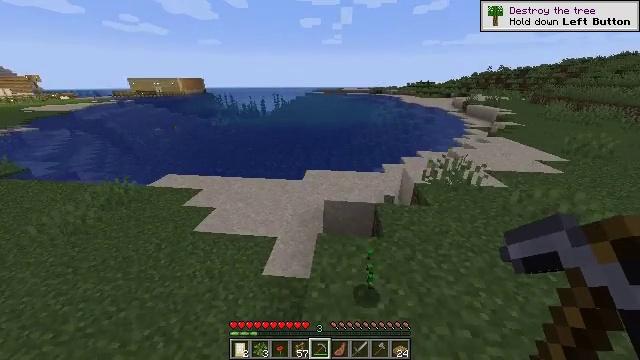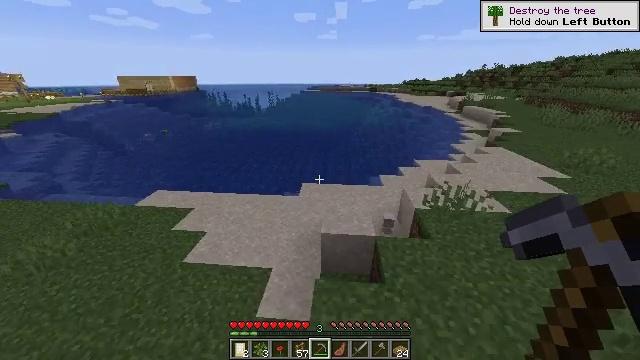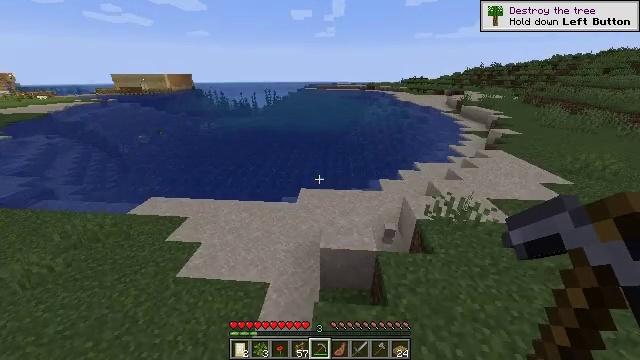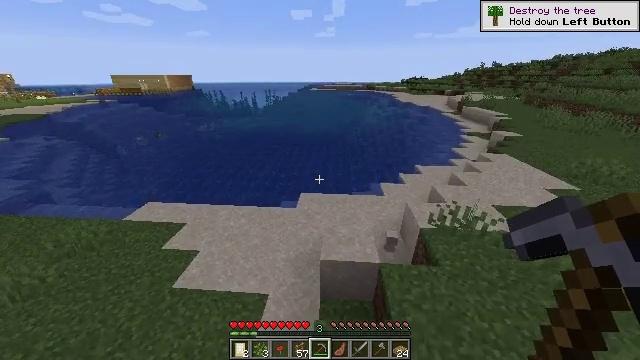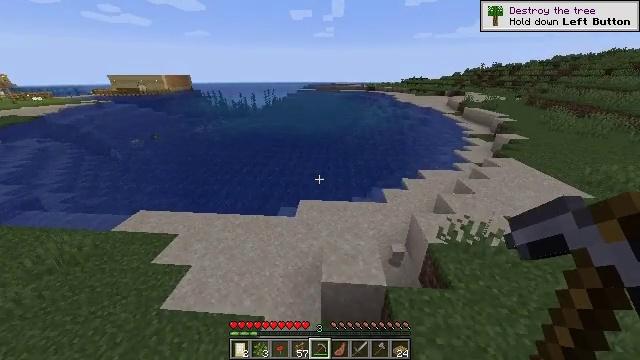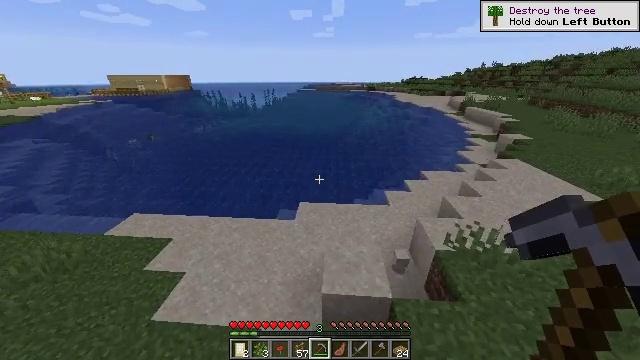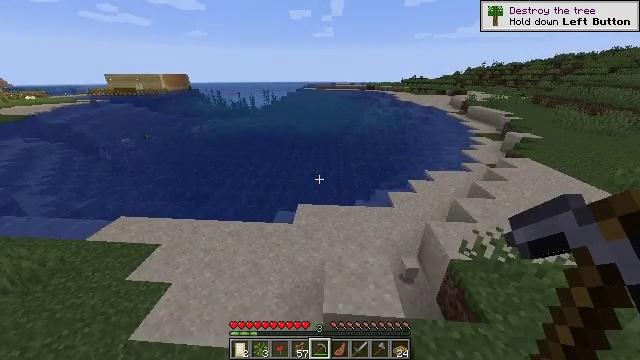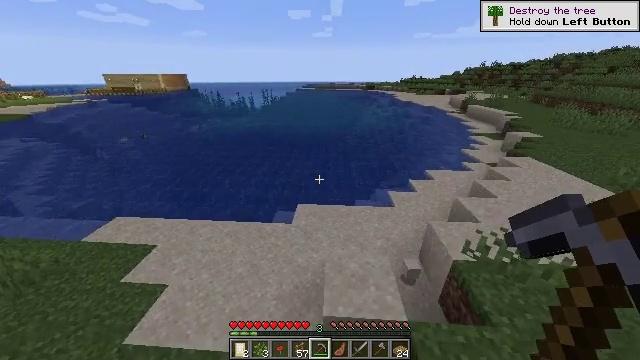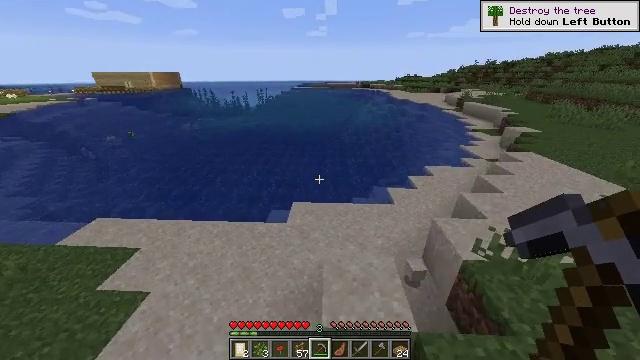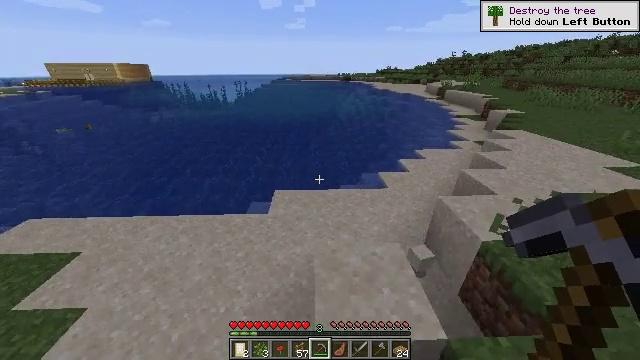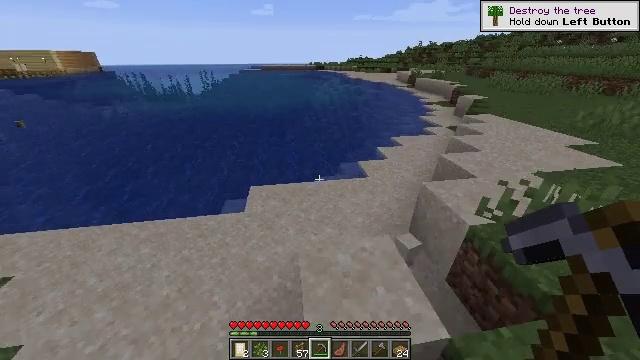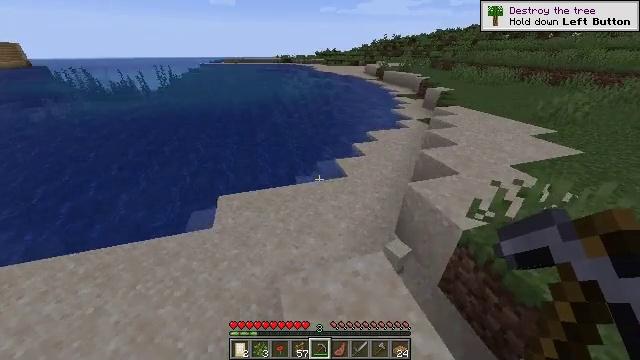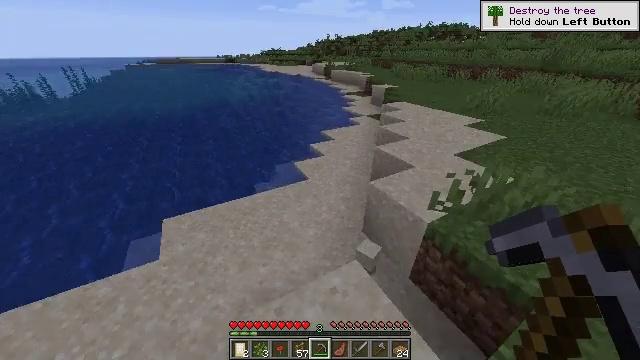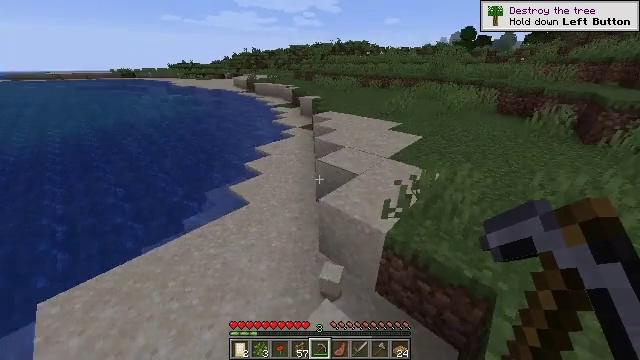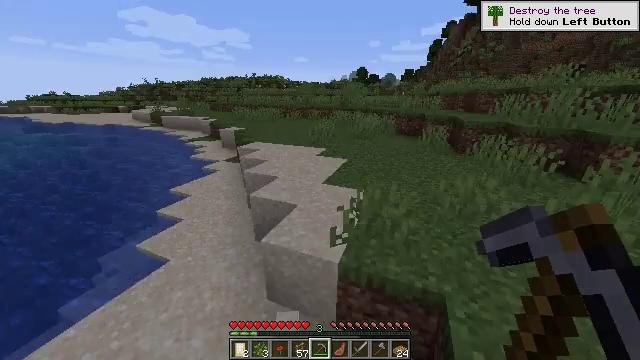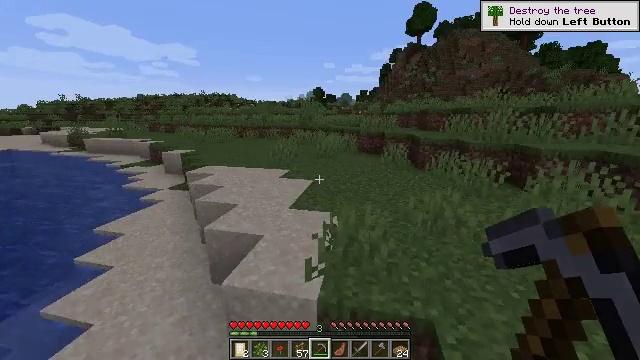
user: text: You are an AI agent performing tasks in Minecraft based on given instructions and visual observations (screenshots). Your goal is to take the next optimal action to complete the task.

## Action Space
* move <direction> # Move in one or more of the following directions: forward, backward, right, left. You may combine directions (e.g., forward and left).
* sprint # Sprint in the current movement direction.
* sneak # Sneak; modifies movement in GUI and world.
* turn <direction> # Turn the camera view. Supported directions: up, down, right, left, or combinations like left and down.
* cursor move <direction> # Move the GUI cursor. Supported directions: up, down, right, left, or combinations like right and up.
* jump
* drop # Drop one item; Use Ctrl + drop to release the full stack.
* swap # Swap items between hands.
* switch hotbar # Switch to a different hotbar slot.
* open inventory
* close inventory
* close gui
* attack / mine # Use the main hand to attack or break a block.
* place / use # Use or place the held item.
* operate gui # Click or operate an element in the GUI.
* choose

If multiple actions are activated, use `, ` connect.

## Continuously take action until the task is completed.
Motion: motion action
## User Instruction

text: Mine sand by the water.
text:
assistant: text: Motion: move forward, sprint, turn right and down, jump
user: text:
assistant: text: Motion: move forward, sprint, jump
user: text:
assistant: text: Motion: move forward, sprint, jump
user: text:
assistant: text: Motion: move forward, sprint
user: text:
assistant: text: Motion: move forward, sprint
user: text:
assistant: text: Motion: move forward, sprint
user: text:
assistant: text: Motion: move forward, sprint
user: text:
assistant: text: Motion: move forward, sprint, turn right
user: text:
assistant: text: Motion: move forward, sprint, turn right and down
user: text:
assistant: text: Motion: move forward, sprint, turn right and down
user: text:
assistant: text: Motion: move forward, sprint, turn right and down
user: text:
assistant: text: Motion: move forward, sprint, turn right
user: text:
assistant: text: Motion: move forward, sprint, turn right and up
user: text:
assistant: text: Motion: sprint, turn right and up
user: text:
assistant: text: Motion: turn right and up
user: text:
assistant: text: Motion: turn right and up
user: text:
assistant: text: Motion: turn right and up
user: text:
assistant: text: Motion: turn right and up
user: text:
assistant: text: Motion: turn right and up
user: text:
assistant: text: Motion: turn right
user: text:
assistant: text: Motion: turn right
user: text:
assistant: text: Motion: turn right
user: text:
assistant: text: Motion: turn right
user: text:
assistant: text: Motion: turn right and down
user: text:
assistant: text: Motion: turn right and down
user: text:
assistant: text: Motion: turn right and down
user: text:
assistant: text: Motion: turn right and down
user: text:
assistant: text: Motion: turn right and down
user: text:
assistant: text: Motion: turn right and down
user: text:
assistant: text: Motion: sprint, turn right and down